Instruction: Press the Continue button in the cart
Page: cart
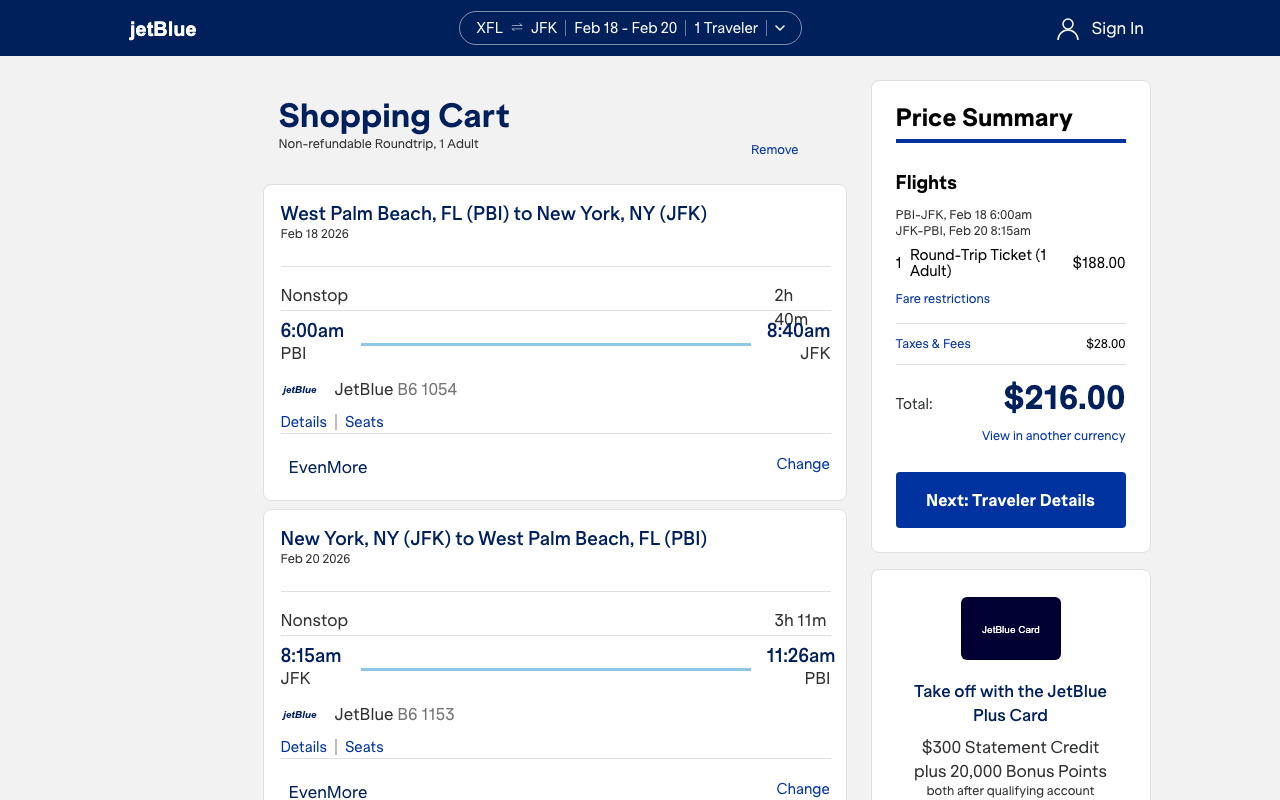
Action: click